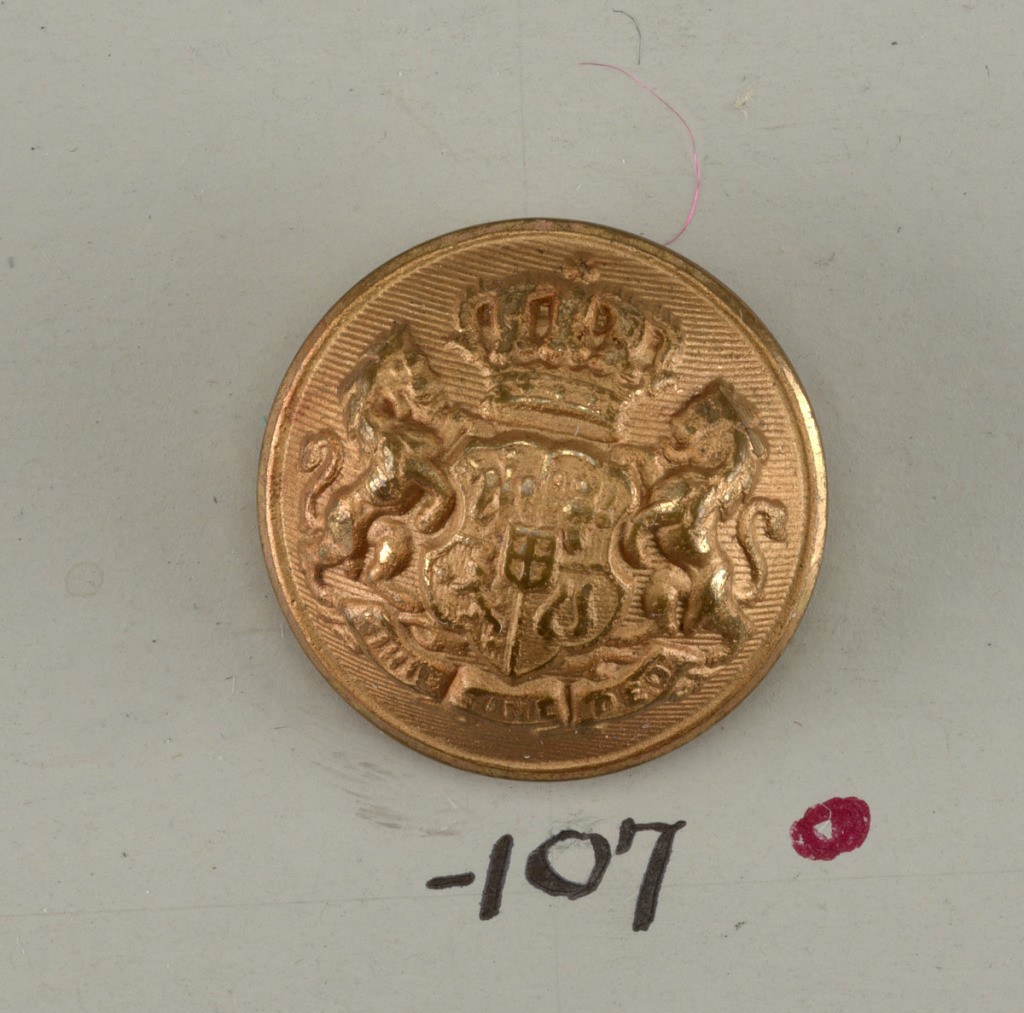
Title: Button
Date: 1801–50
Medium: Brass, gold-plated
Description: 1931-59-107: Convex button ornamented with shield with heraldic...